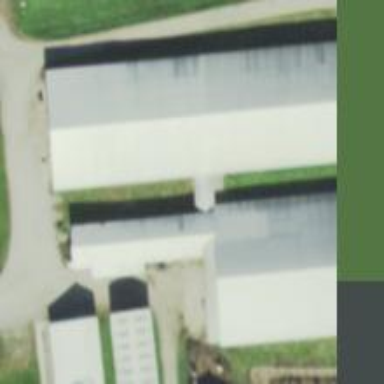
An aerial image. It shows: Farm.